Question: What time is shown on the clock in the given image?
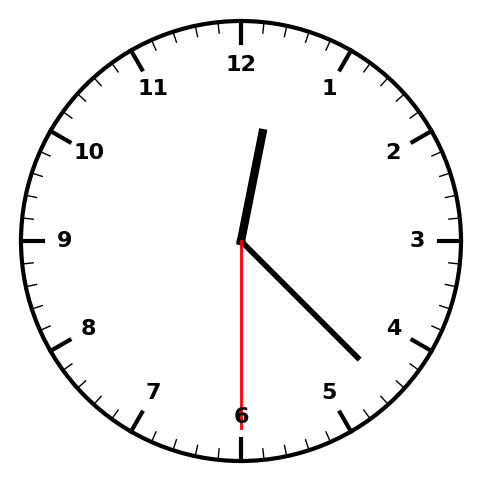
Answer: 12:22:30